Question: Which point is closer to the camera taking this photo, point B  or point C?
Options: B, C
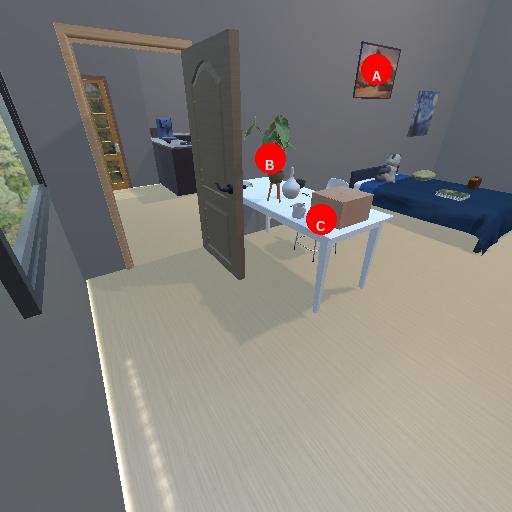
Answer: B